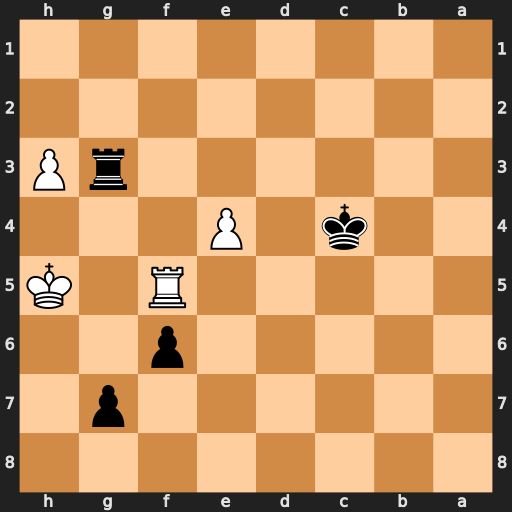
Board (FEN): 8/6p1/5p2/5R1K/2k1P3/6rP/8/8
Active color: b
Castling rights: -
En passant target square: -
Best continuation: g6+ Kh4 gxf5 Kxg3 fxe4